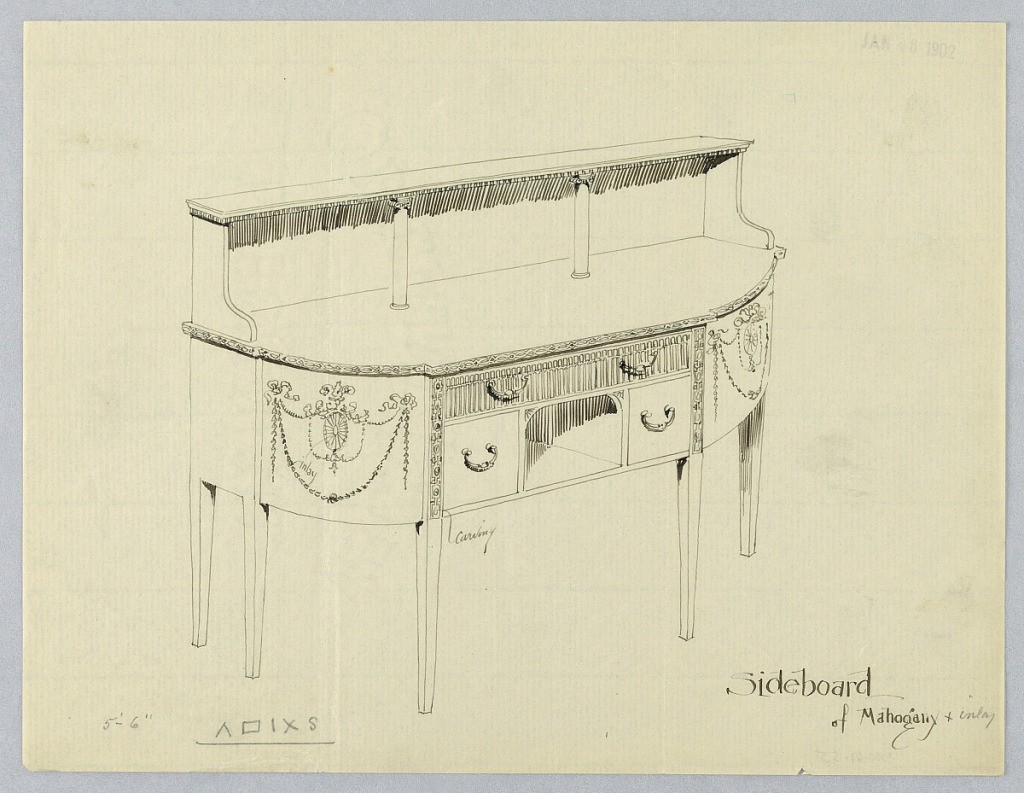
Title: Design for Sideboard with Upper Shelf and Decorative Carved Stripes
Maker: A.N. Davenport Co.
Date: January 6, 1902
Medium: Pen and black ink on thin cream paper
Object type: Drawing
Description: Oblong sideboard with rounded front corners and neo-classical motifs; 6 straight tapering legs [5 shown]; niche front center, flanked by 2 small rectangular drawers and topped by  large single inlaid drawer; vertical stripes of decorative carving either side of niche; raised backsplash, pair of columns, and 2 "L"-shaped volutes support narrow upper shelf.